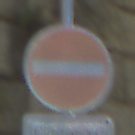
Verkehrszeichen: VerbotDerEinfahrt
Zusatzzeichen unten: BesondereFahrzeugeUndTransportgueter12
Umgebung: Outdoor, Urban
Tageszeit: Midday
Wetter: Clear
Licht: Natural
Jahreszeit: NotSpecified
Kontrast: LowContrast